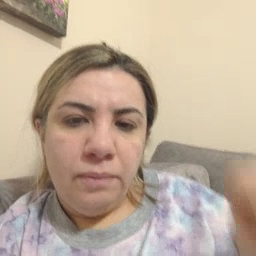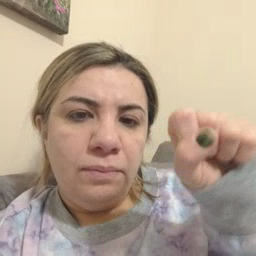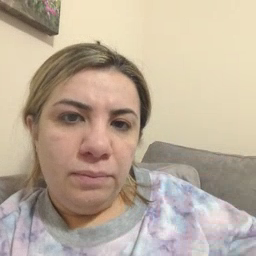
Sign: shoe